Question: I am creating App to play with storing data on the external storage, however the code doesn't work on my simulator,
'''
String state = Environment.getExternalStorageState();
'''
The returned 'state' is always 'removed', and below is my simulator configurations of which I set the size of the sd card as 200M, so I think the sd card should be mounted on the simulator.

do you know why?
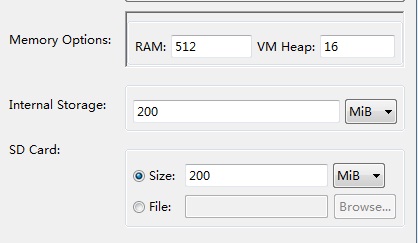
Answer: I've tested your initialization. Well, it works. Several things you might want to try:
- - Use the following code in 'onCreate' after the call to 'super.onCreate'. It'll give you a toast showing state an actuall path to the external storage.'''
Toast.makeText(
this,
Environment.getExternalStorageState() + ", " +
Environment.getExternalStorageDirectory(),
Toast.LENGTH_LONG)
.show();
'''
- Make sure your PC has writeable space for the sd-card file. Depending on the operating system this file can be found under your '<home>/.android/avd/<device name>.avd/sdcard.img'-